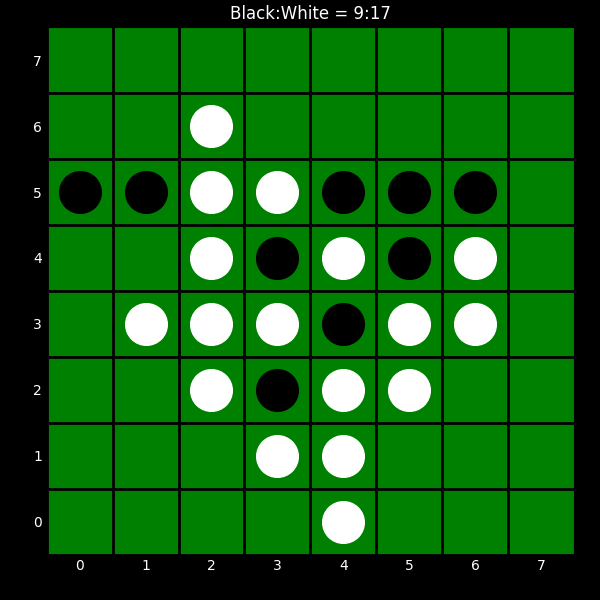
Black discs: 9
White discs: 17